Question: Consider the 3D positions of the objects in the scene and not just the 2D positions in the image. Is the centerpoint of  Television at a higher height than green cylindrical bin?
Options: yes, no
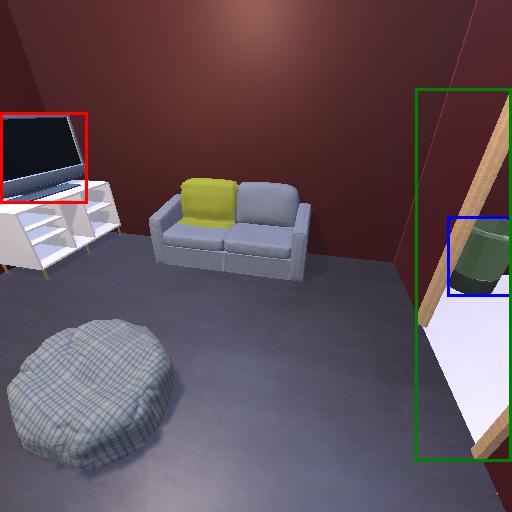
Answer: yes